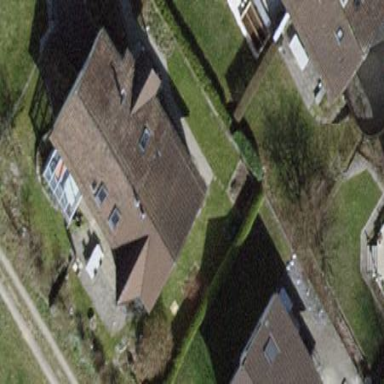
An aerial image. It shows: Building with tile roof.